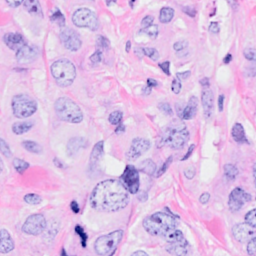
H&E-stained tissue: Breast